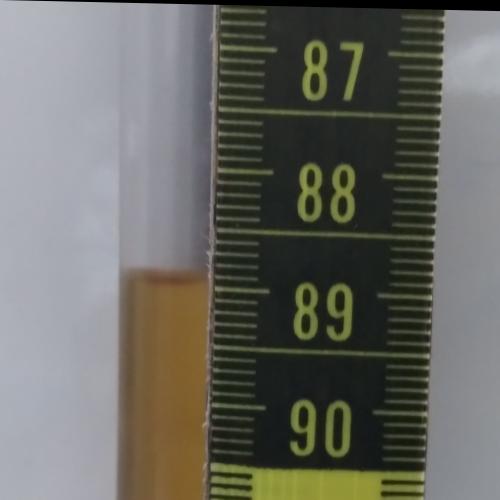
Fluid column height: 88.9 cm